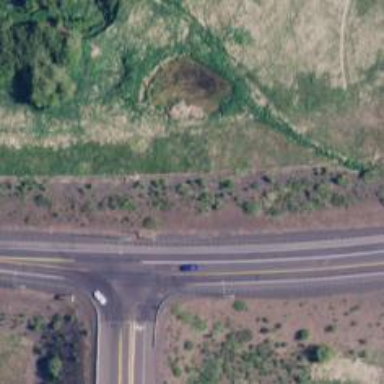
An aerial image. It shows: Trunk link highway.